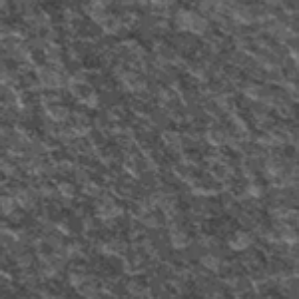
Label: frost